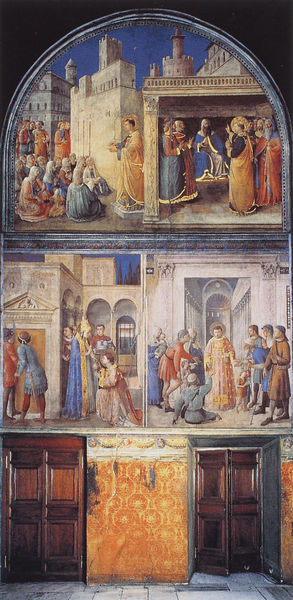
Titel: Freskenzyklus der Cappella Niccolina: Darstellung von Szenen aus dem Leben der Erzdiakone Stephanus und Laurentius
Künstler: Fra Angelico
Standort: Rom, Città del Vaticano, Palazzi Vaticani, Cappella Niccolina (EU - I - Latium)
Schlagwörter: blau, gemälde, dreieck, frauen, gelb, menschen, stadt, ausschnitt, bunt, frau, holz, männer, tür, weiss, gebäude, rot, schloss, beige, leute, malerei, bart, wand, architektur, stehen, stein, innenraum, felder, kirche, boden, gold, personen, prinzessin, rund, turm, bilder, bogen, türen, mauer, könig, tapete, detail, wandmalerei, tor, foto, plaster, burg, religion, türme, fliesen, soldat, räume, ritter, tore, heiligenschein, nimbus, gotisch, christus, jesus, mittelalter, segnen, heiliger, etagen, heilige, fresko, golden, tur, maria, heiland, biblisch, szenen, geburt, halbbogen, kirchenfenster, heiligendarstellung, knein, relogiöse kunst